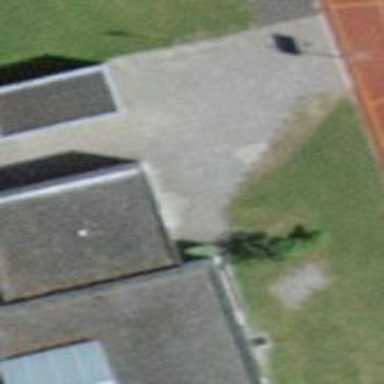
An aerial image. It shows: Garage building.